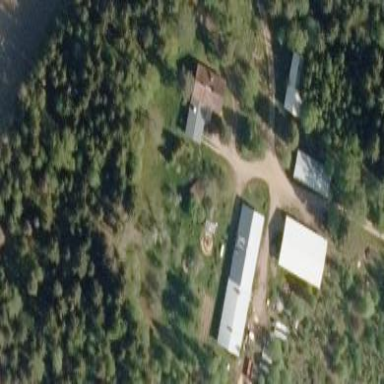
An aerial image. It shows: Farmyard area.